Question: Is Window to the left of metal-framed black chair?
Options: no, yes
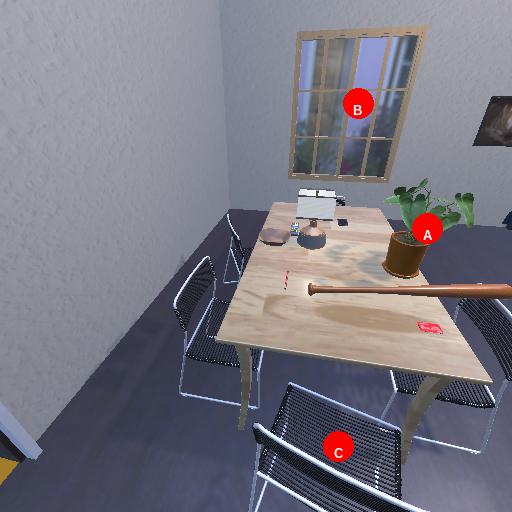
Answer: no